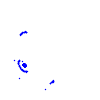
Particle: electron